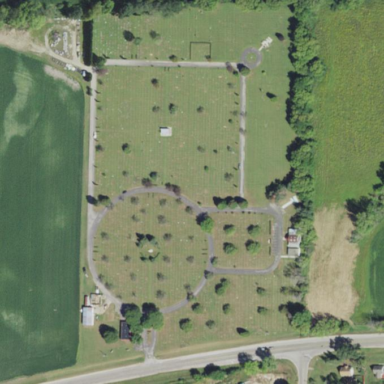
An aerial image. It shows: Cemetery.